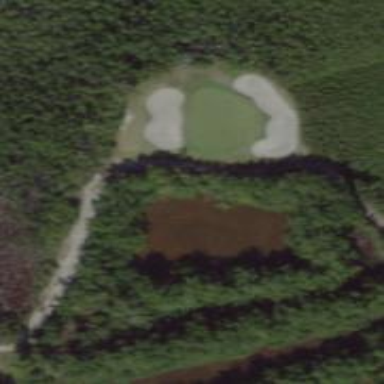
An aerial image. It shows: Path for golf carts.